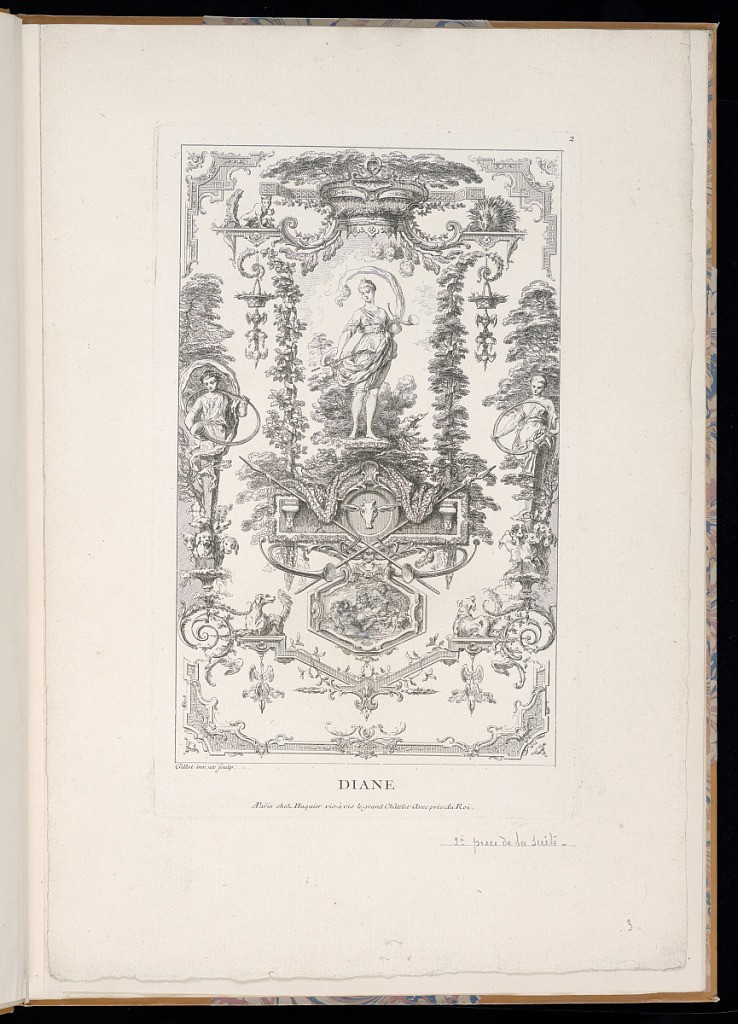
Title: Diane
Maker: Claude Gillot, French, 1673–1722
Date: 1729–37
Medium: Etching and engraving on laid paper
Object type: Print
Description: An arabesque design for tapestries (door curtains) featuring the standing Classical Greek and Roman goddess Diana in the center, framed by a canopy, two female herms on either side on plinths, with objects associated with hunting, a net, horns, spears, trees, and foliage. A cartouche below with a hunting scene, birds, dogs, a squirrel, and porcupine on plinths, and rococo ornament, featuring rosettes, fleurons, rinceaux, festoons of flowers, and baskets of flowers. The plate is signed, numbered, and titled with the publisher's address below.